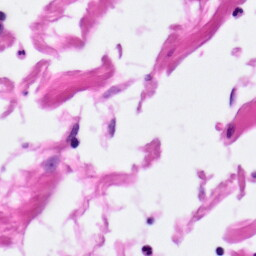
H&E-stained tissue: Pancreatic